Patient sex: F
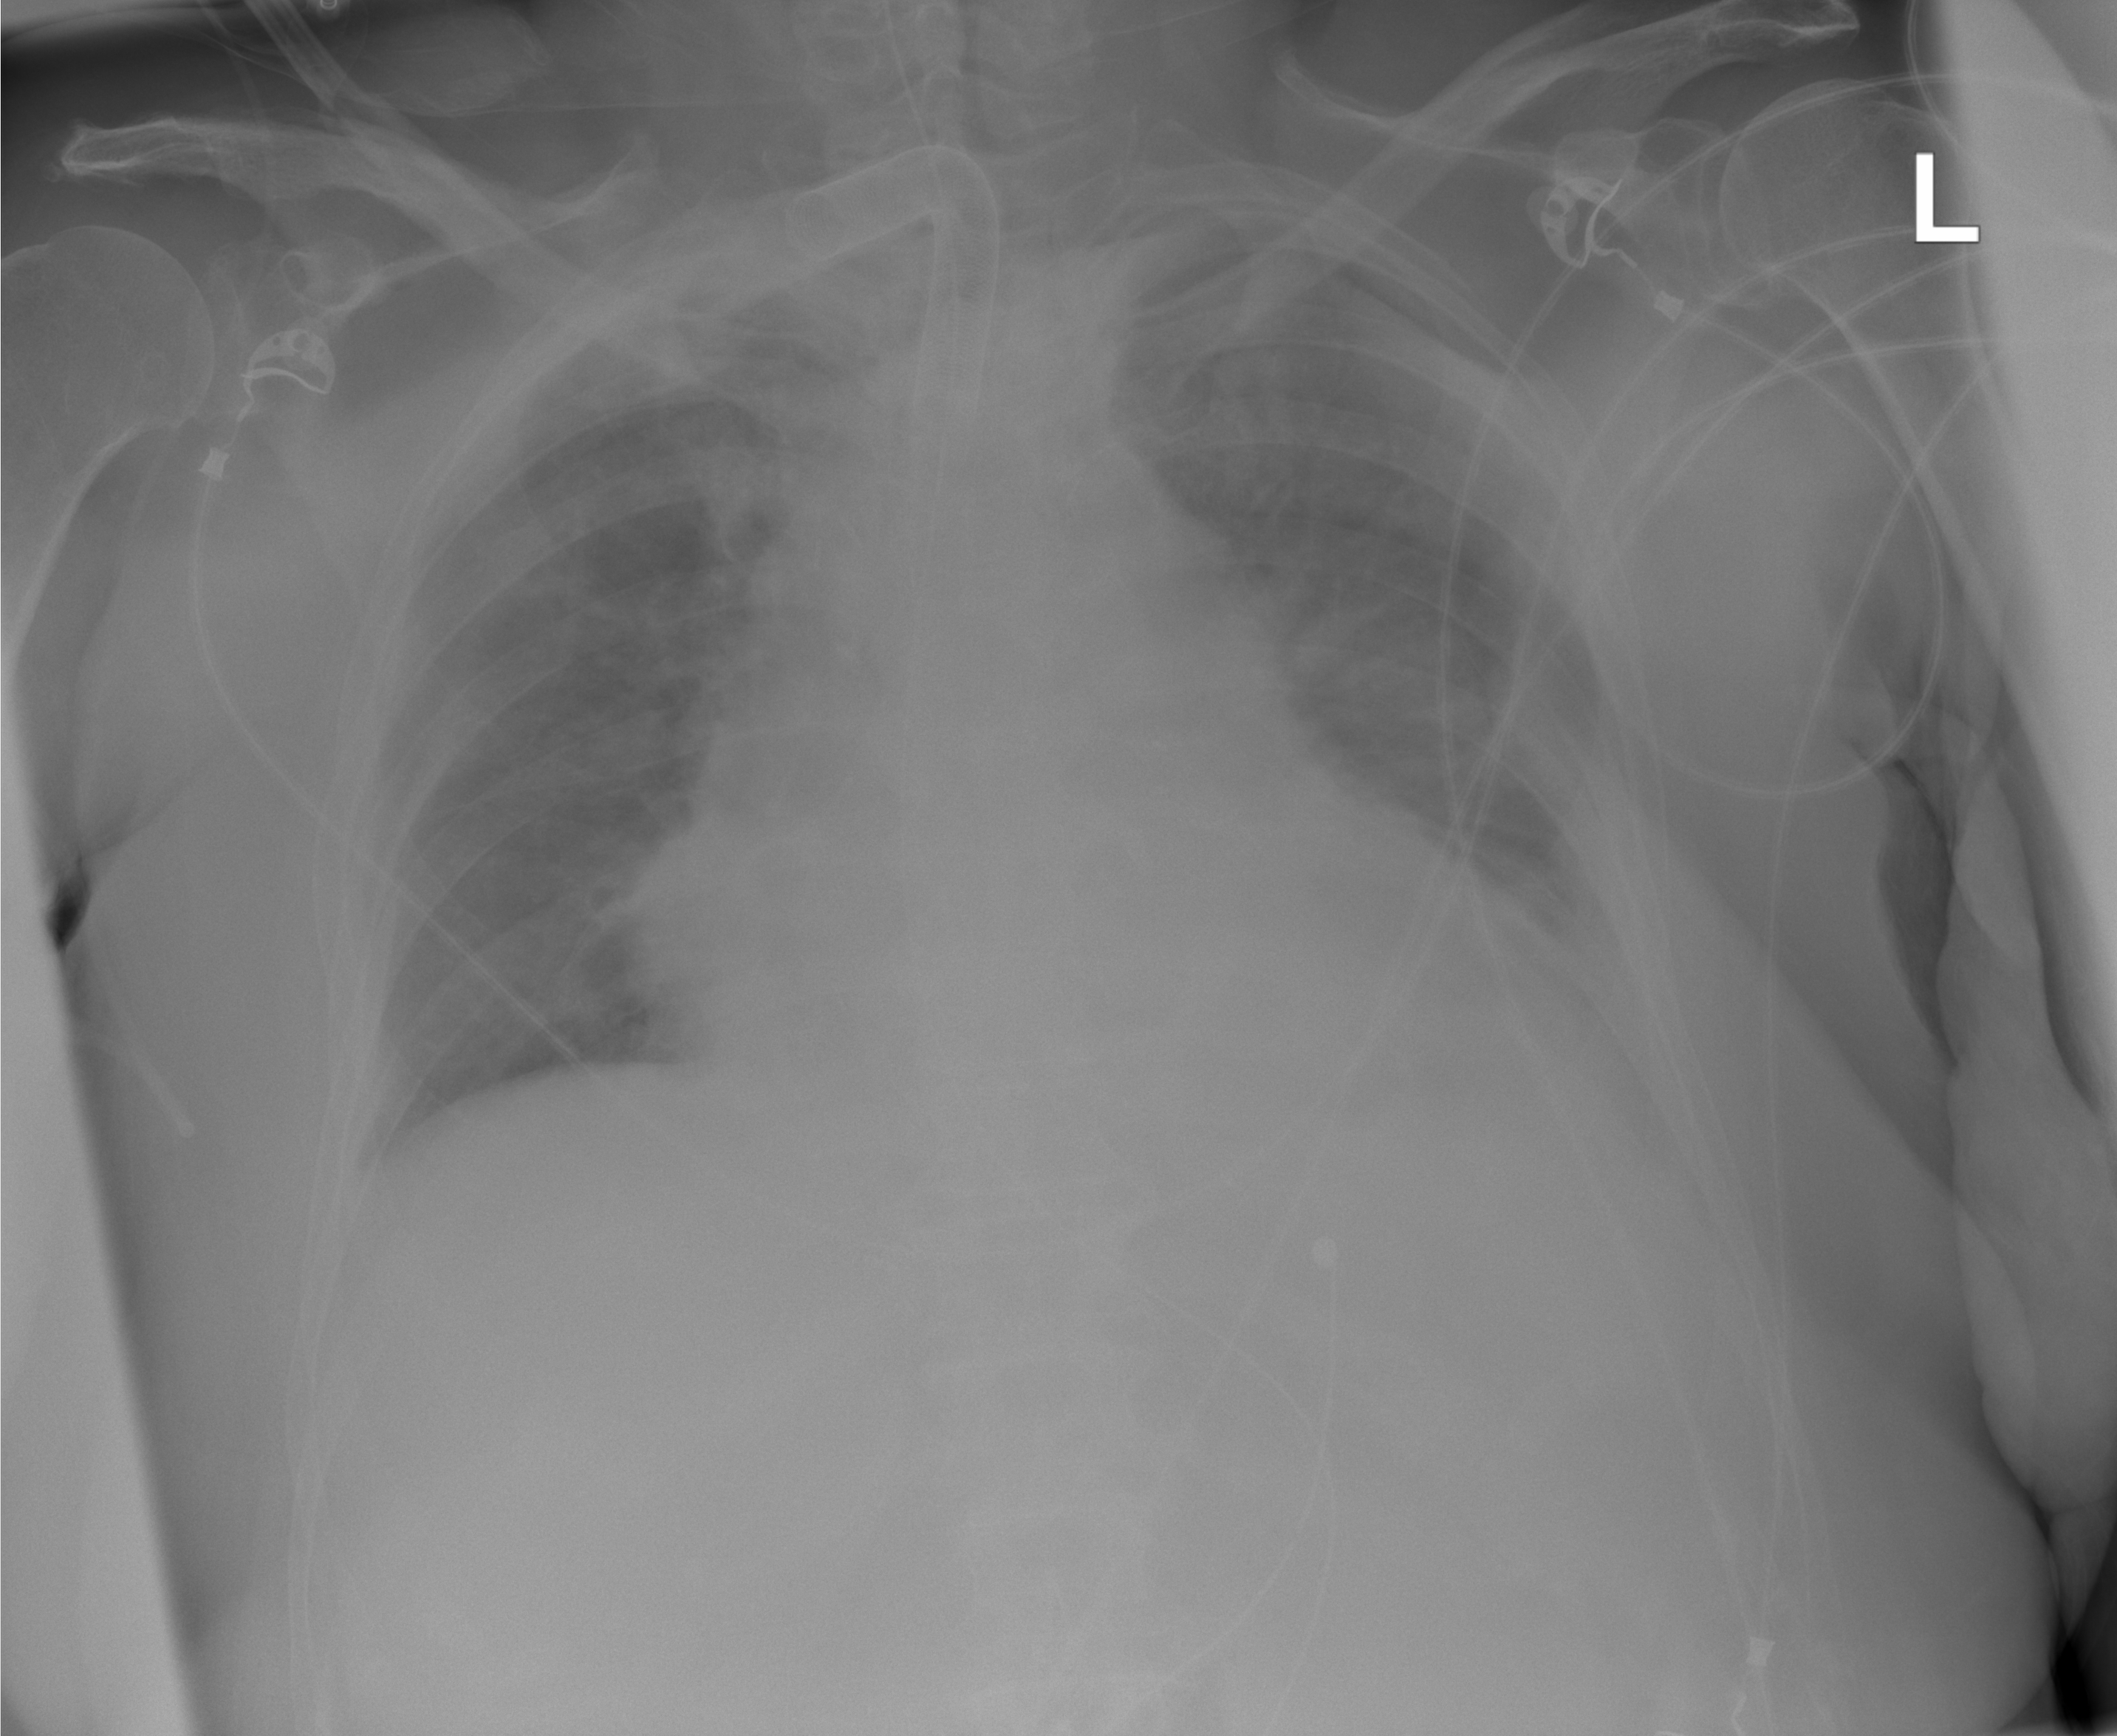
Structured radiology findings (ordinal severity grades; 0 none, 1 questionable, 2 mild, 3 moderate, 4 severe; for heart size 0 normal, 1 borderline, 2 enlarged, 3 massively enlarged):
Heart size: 2
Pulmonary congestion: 2
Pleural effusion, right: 2
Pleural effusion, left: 2
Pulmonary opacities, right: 0
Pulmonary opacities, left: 0
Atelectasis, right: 0
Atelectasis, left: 2